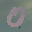
Label: 0